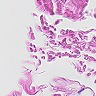
Metastatic tissue present: no